Question: I have an excel file and an 'oledb' connection to it. When reading data while file is opened in windows, it throws the following error (at 'Adapter.Fill' method).
'''
private System.Data.DataSet GetExcelData()
{
// Create new DataSet to hold information from the worksheet.
System.Data.DataSet objDataset1 = new System.Data.DataSet();
DataTable dt = new DataTable();
try
{
string path = ConfigurationManager.AppSettings["ExcelFilePath"];
//string connectionString = "Provider=Microsoft.ACE.OLEDB.12.0;Data Source=" + path + ";Extended Properties=Excel 12.0;";
string connectionString = "Provider=Microsoft.ACE.OLEDB.12.0;Data Source=" + path + ";Extended Properties="Excel 12.0 Xml;HDR=YES;IMEX=1;"";
OleDbConnection objConn = new OleDbConnection(connectionString);
objConn.Open();
//String strConString = "SELECT * FROM [Data Version5.2$A2:ZZ] where [Status] = 'aa'";//Status
String strConString = "SELECT * FROM [Data Version5.2$A2:ZZ] where [Status] IS NULL OR [Status]='SubReport'";//Status SubReport
OleDbCommand objCmdSelect = new OleDbCommand(strConString, objConn);
OleDbDataAdapter objAdapter1 = new OleDbDataAdapter();
// Pass the Select command to the adapter.
objAdapter1.SelectCommand = objCmdSelect;
// Fill the DataSet with the information from the work sheet.
objAdapter1.Fill(objDataset1, "ExcelData");
objConn.Close();
}
catch (Exception ex)
{
throw ex;
}
return objDataset1;
}
'''
The error message is

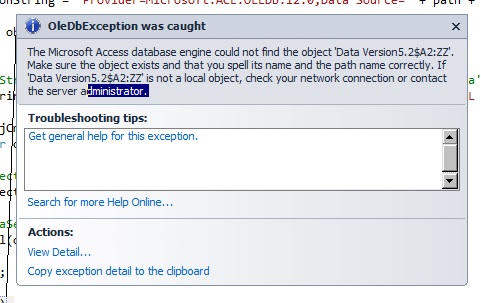
Answer: Assuming you don't need to write to the file, try adjusting your connection string to include the read only mode ('Mode=Read'). I have that in all of mine (where I don't need to write to the file) and I've never had a problem reading from workbooks that are already open:
'''
string connectionString = "Provider=Microsoft.ACE.OLEDB.12.0;Data Source=" +
path + ";Mode=Read;Extended Properties="Excel 12.0 Xml;HDR=YES;IMEX=1;"";
'''
I also don't tend to read Excel files as XML, so the Extended Properties for my connection strings are 'Excel 12.0;HDR=YES;IMEX=1;'